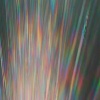
Label: sunburn